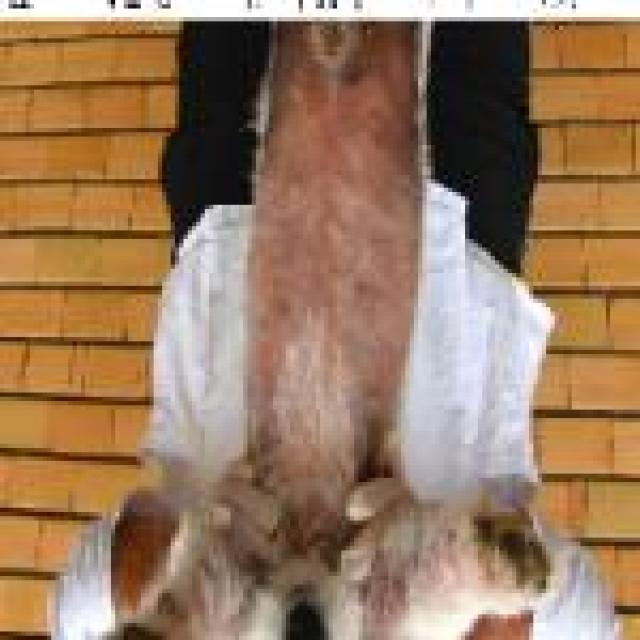
Canine fungal skin infection — characterized by alopecia, scaling, crusting, and circular lesions. Common agents include Malassezia and Candida species.